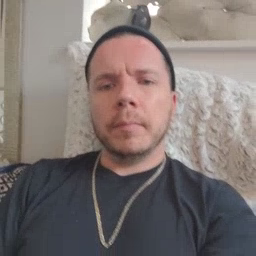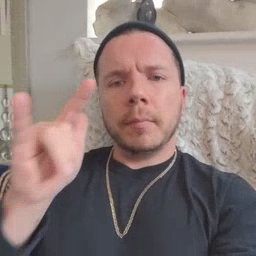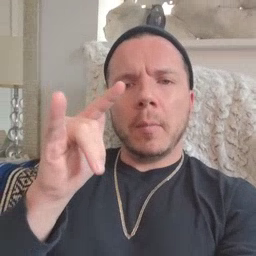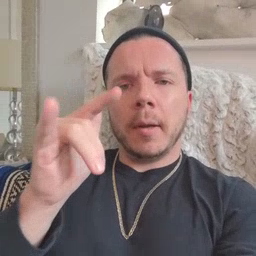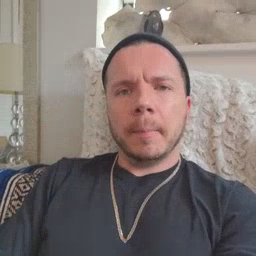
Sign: airplane